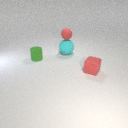
large cyan rubber sphere to the left of small red rubber cube